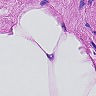
Metastatic tissue present: no